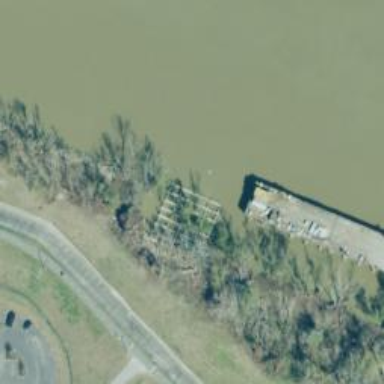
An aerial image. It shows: Ruined pier structure.